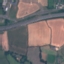
Land use / land cover class: Highway